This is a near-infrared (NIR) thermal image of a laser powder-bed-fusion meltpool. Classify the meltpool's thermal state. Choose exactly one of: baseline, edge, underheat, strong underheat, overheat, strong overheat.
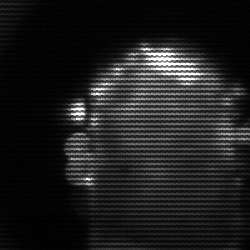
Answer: baseline